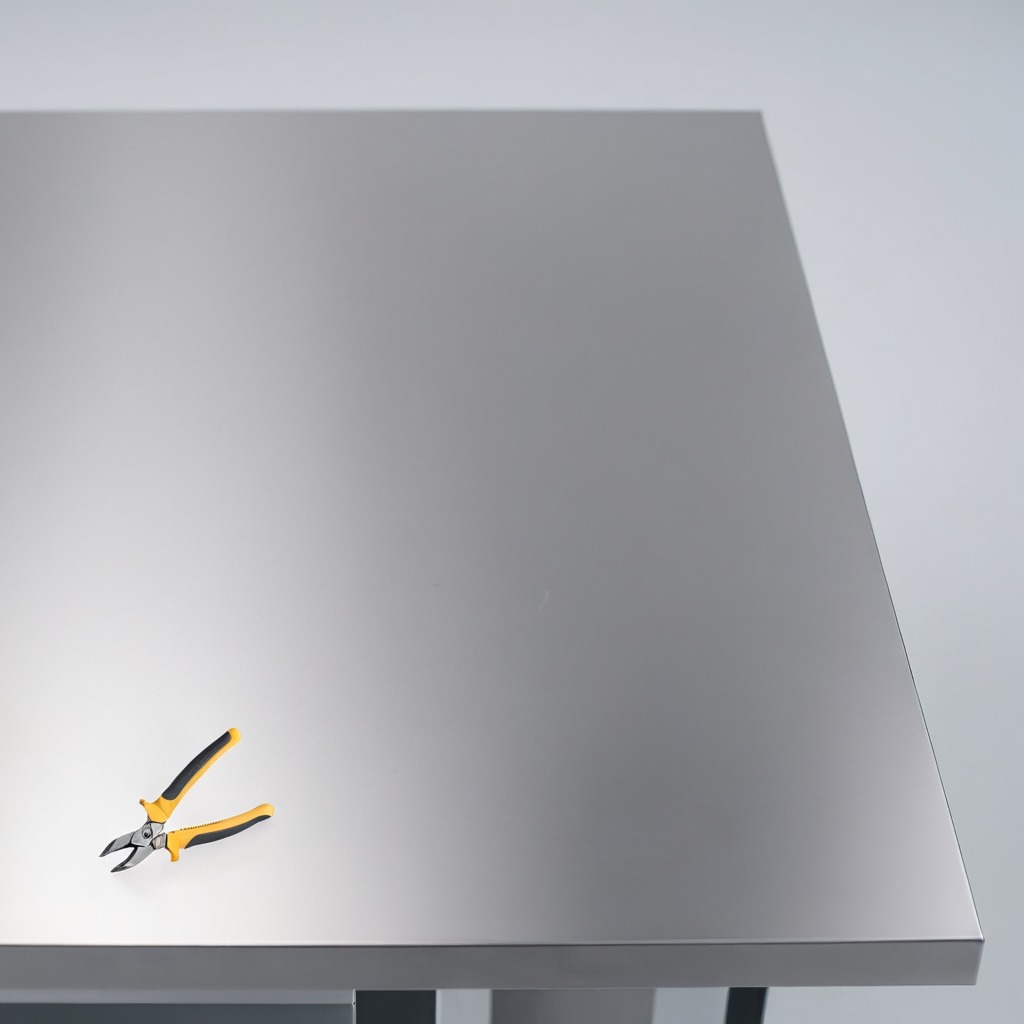
A plier lies on the stainless steel table in a high-end prototyping lab.